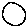
Label: circle